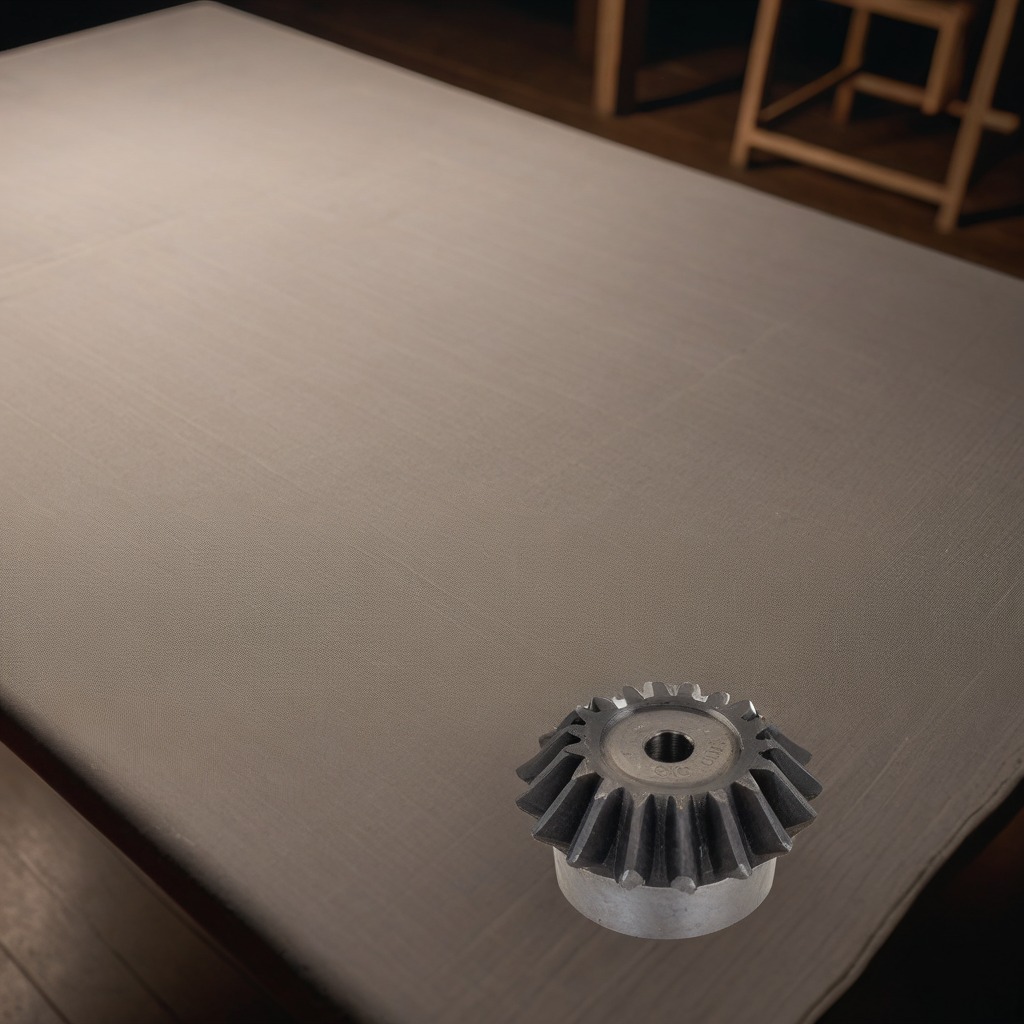
A steel gear with teeth is lying on the wooden table.